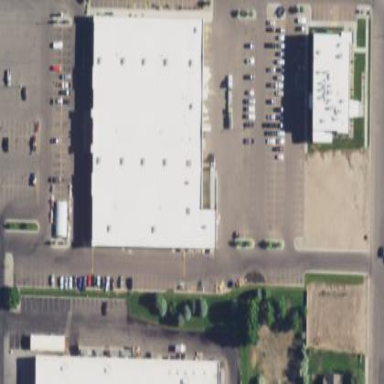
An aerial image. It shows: Agrarian shop located within building.